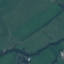
Land use / land cover: Pasture